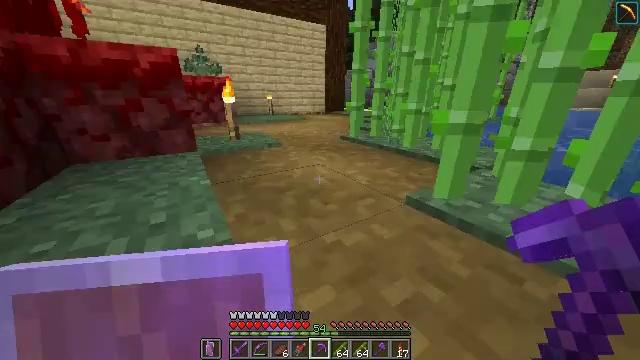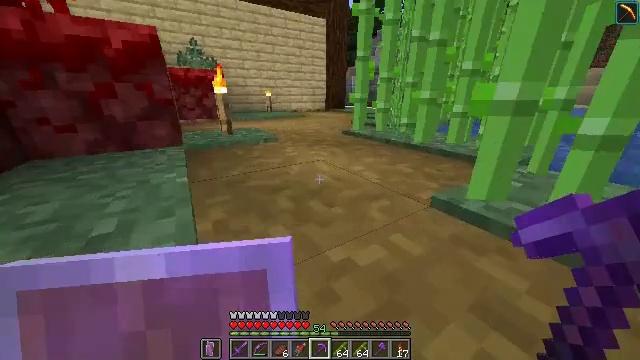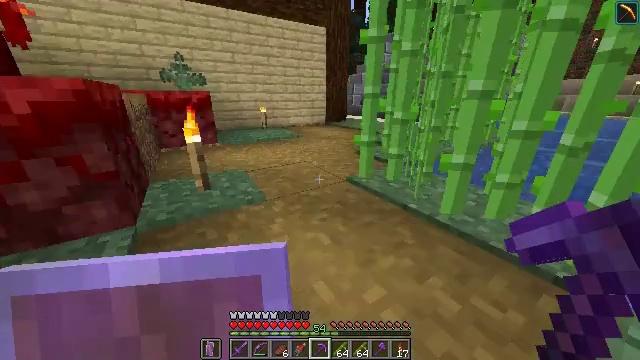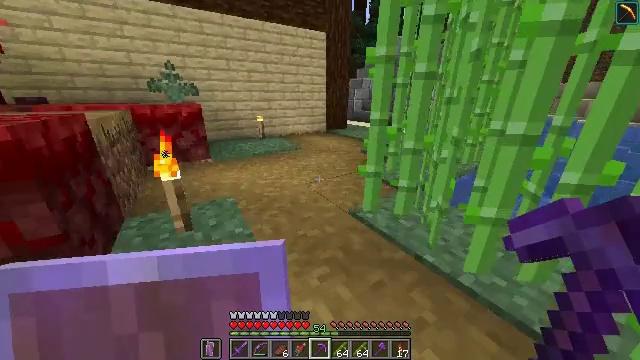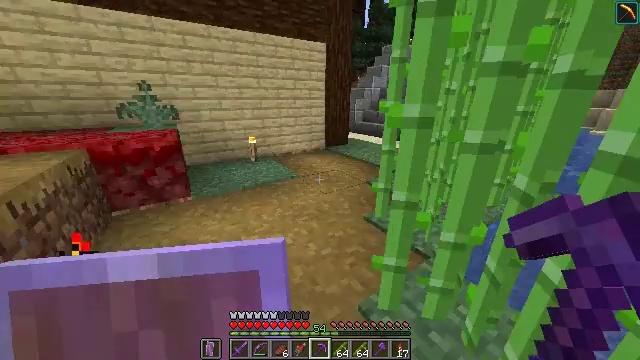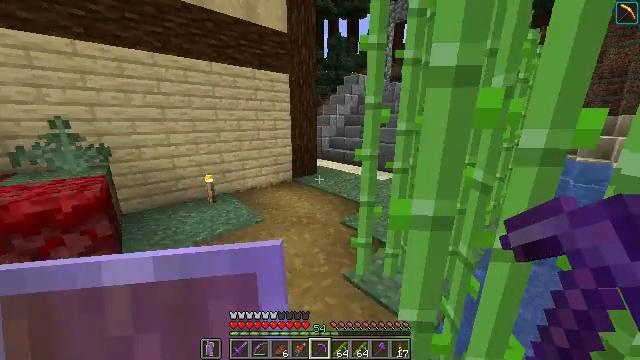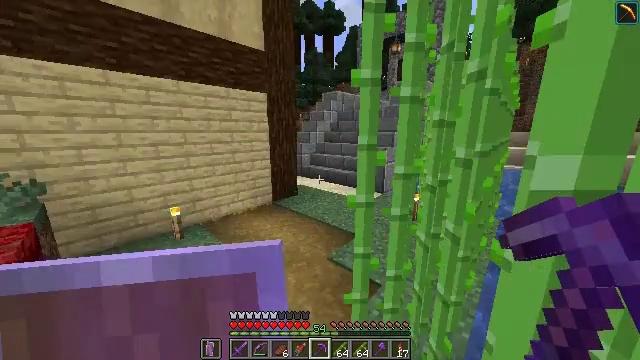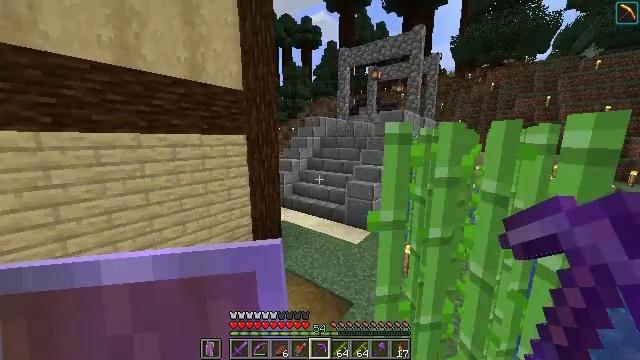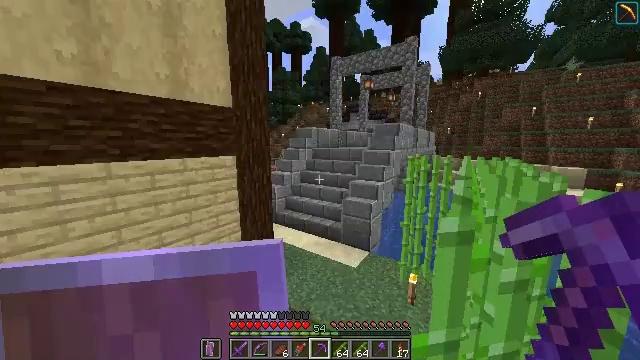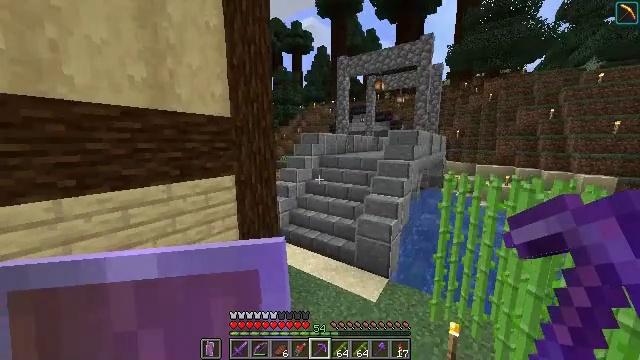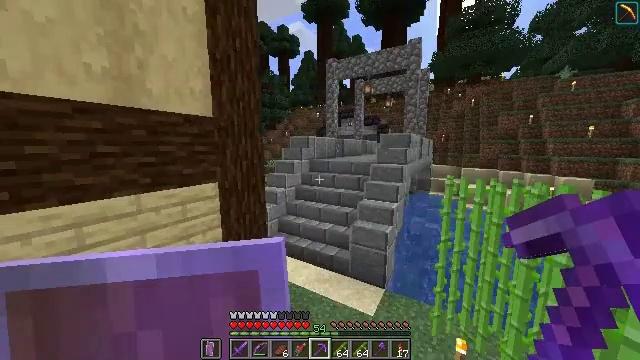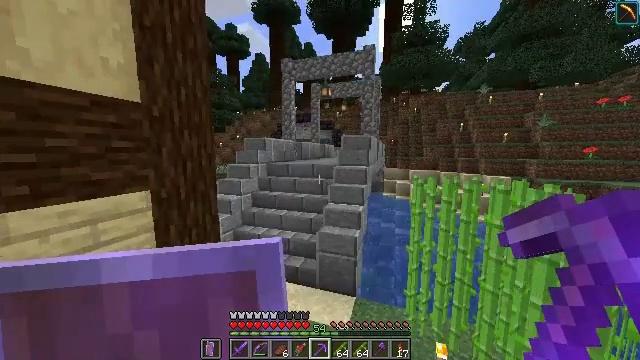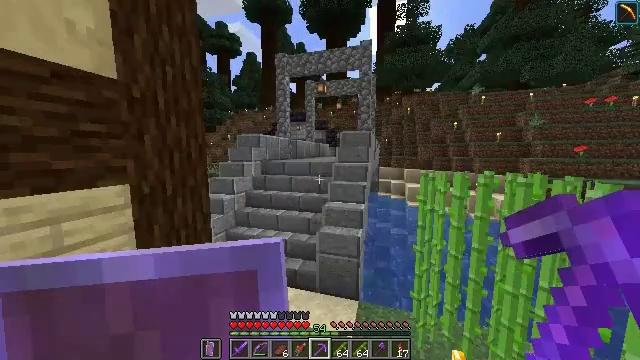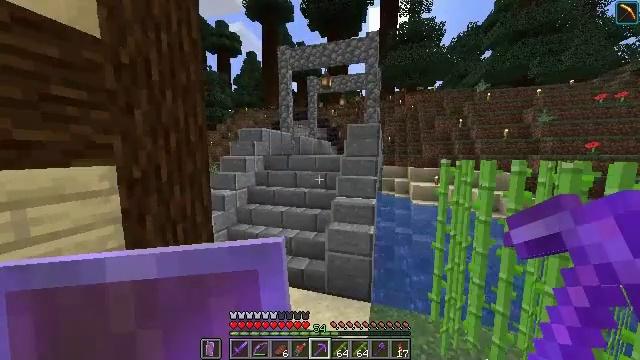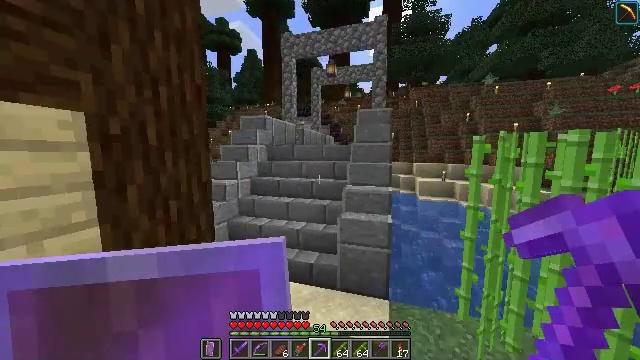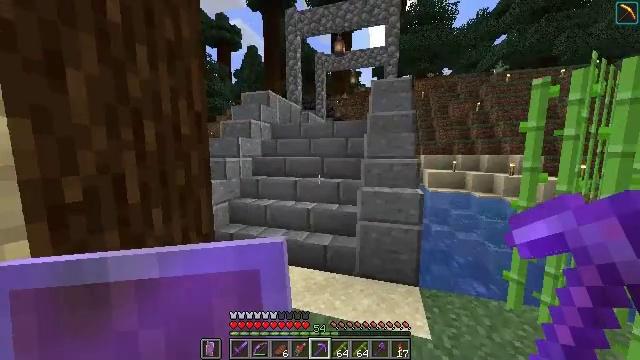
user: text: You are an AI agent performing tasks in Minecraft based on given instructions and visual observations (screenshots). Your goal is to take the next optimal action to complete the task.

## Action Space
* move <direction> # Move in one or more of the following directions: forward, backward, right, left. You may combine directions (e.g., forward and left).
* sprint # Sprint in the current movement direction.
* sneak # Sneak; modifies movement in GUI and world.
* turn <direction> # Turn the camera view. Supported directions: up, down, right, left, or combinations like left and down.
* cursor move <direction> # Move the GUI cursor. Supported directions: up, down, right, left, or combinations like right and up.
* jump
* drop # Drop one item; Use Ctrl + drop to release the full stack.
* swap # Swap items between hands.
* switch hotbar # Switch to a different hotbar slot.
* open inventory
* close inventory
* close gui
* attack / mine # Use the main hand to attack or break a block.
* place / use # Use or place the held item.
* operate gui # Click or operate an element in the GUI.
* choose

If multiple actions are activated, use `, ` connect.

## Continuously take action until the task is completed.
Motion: motion action
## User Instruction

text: Mine the spruce log from the forest.
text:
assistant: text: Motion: move forward, sprint, jump
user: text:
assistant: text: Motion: move forward, sprint, jump
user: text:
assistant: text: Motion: move forward, sprint, jump
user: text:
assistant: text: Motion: move forward, sprint, jump
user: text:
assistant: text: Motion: move forward, sprint, turn right and up
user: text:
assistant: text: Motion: move forward, sprint, turn right and up
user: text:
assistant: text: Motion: move forward, sprint, turn right and up
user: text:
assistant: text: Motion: move forward, sprint, turn right
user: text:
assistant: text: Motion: move forward, sprint
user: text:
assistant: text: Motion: move forward, sprint, turn right and up
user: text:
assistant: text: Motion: move forward, sprint, turn right and up
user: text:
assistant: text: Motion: move forward, sprint, turn right
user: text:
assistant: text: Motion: move forward, sprint
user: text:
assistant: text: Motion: move forward, sprint
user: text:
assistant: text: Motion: move forward, sprint
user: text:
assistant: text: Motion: move forward, sprint
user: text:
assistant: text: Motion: move forward, sprint
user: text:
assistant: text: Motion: move forward, sprint, turn left
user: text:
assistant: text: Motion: move forward, sprint, turn left and down
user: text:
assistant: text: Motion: move forward, sprint, turn left and down
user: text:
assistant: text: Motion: move forward, sprint, turn left and down
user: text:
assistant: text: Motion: move forward, sprint
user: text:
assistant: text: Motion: move forward, sprint
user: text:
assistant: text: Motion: move forward, sprint
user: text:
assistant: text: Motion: move forward and move right, sprint
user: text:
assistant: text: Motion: move forward and move right, sprint
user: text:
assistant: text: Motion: move forward and move right, sprint
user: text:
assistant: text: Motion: move forward and move right, sprint
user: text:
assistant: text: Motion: move forward and move right, sprint
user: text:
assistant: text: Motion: move forward and move right, sprint, turn right and up